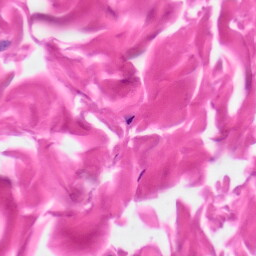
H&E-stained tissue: Skin